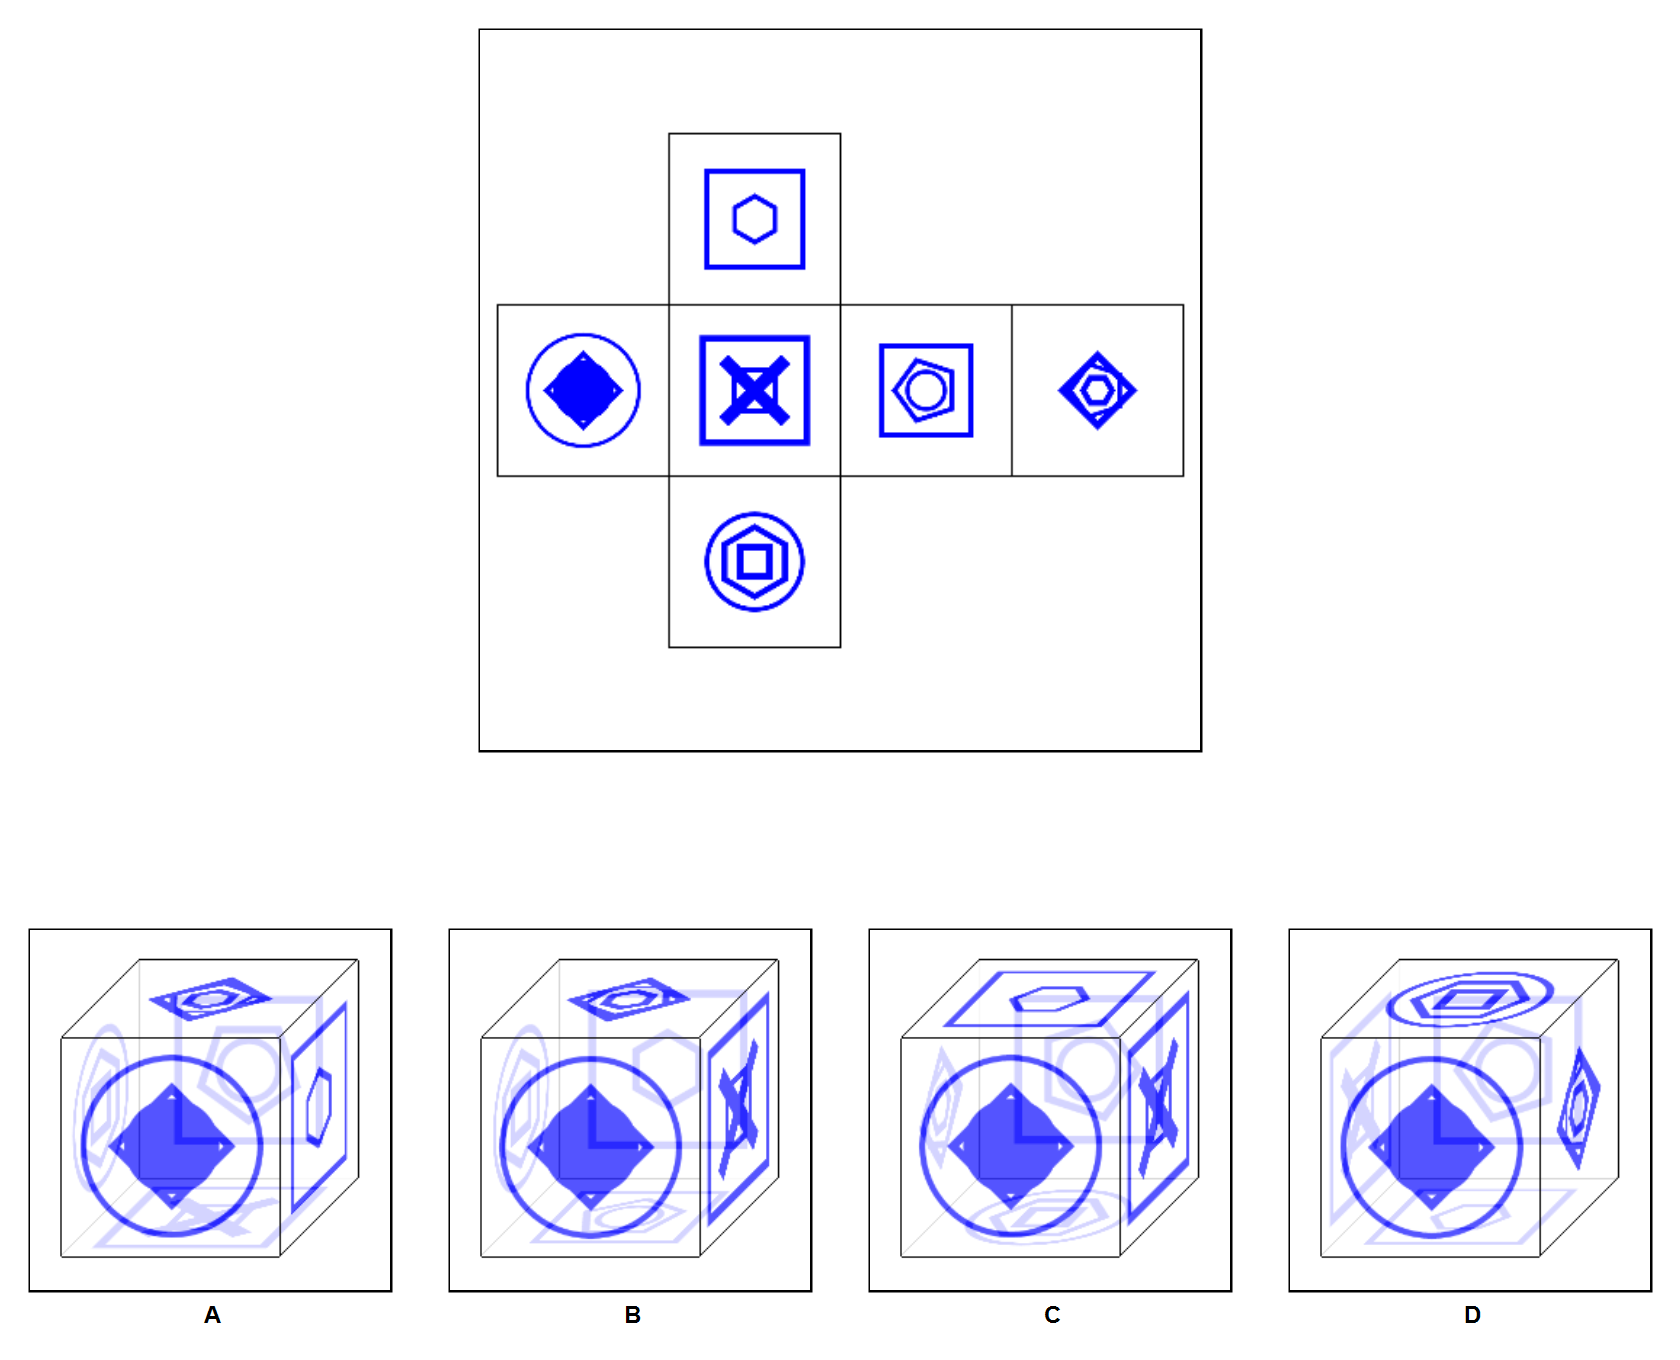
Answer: B